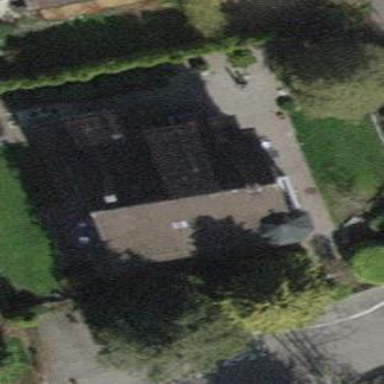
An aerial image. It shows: Detached building.